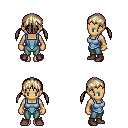
a pixel art fantasy rpg character, female body template, human, tanned skin, blue vest, teal pants, white blonde twin-tailed hairstyle, bracelets, maroon shoes, four views (front, back, left, right), 2x2 character sprite sheet, small pixel art, hard edges, no anti-aliasing